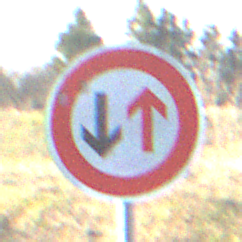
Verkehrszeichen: VorrangDesGegenverkehrs
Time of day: MorningAfternoon
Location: Outdoor (Nature)
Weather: Clear
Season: NotSpecified
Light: Natural